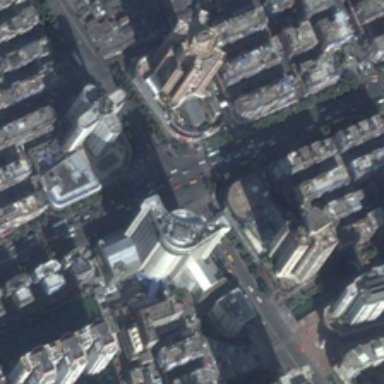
Many buildings and green trees are in a commercial area .